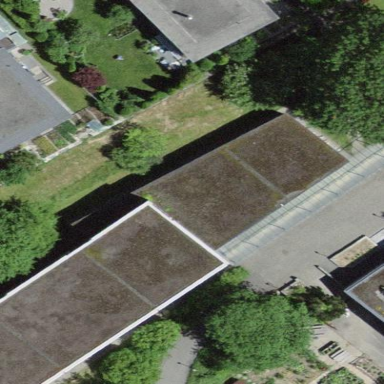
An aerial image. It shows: School building.